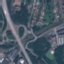
Label: Highway